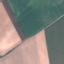
Land use / land cover class: AnnualCrop